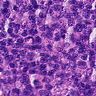
Metastatic tissue present: yes